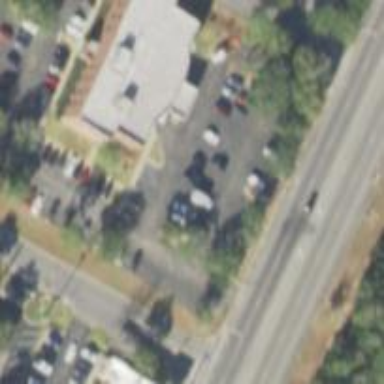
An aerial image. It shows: Parking space is available.